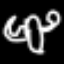
Label: octagon